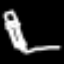
Label: pencil